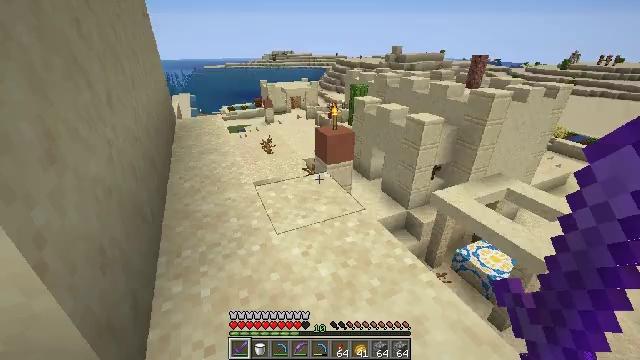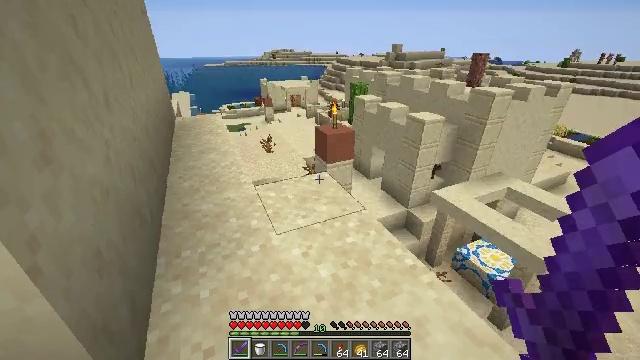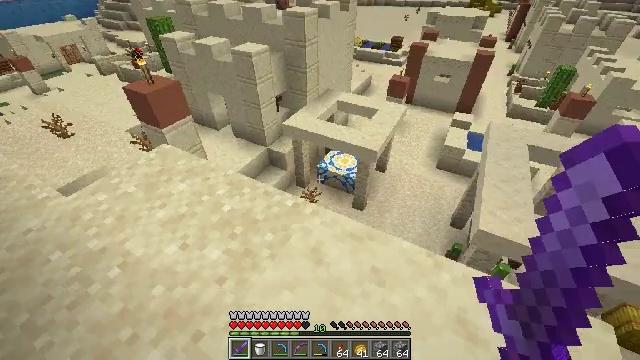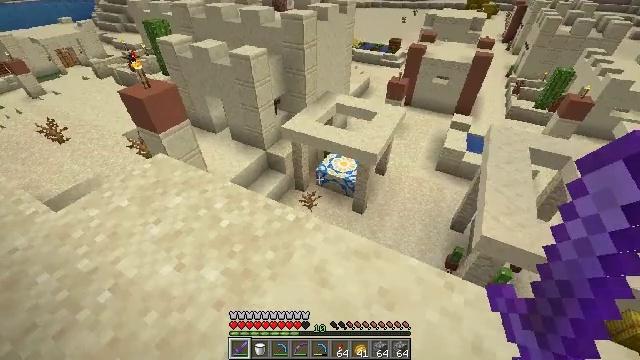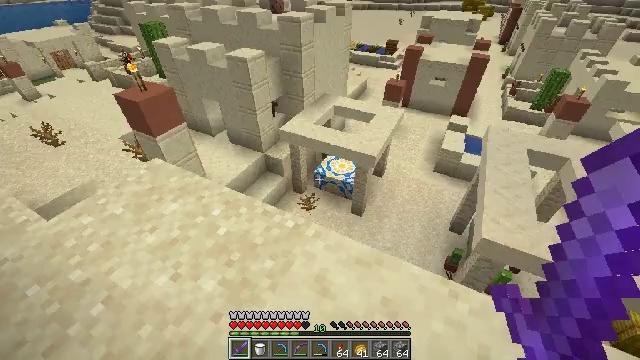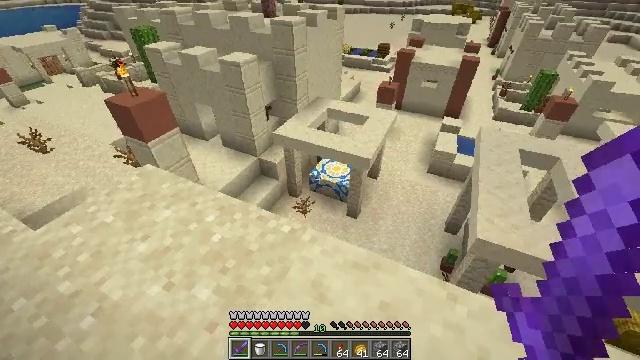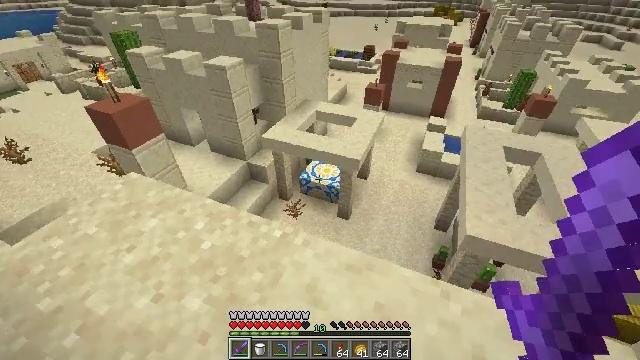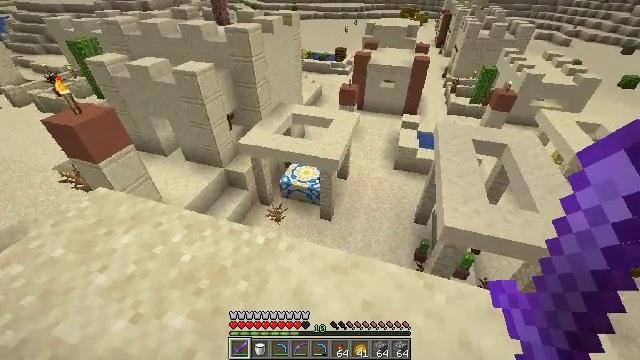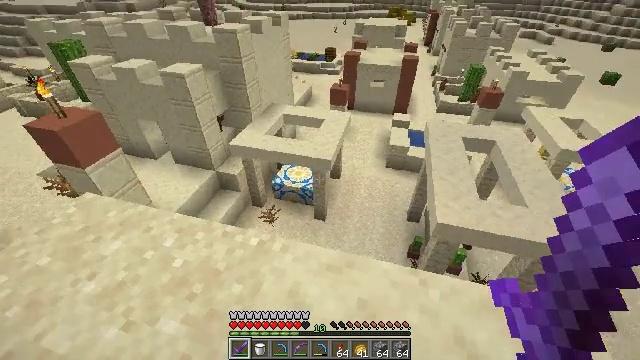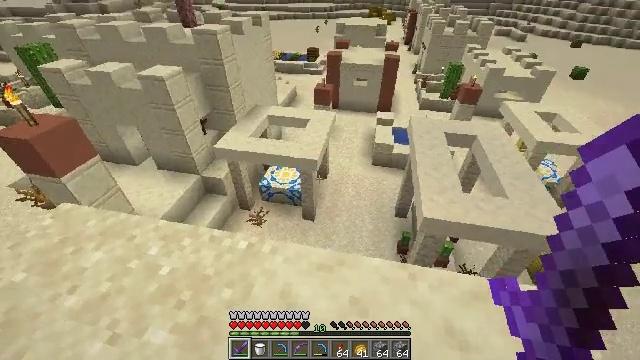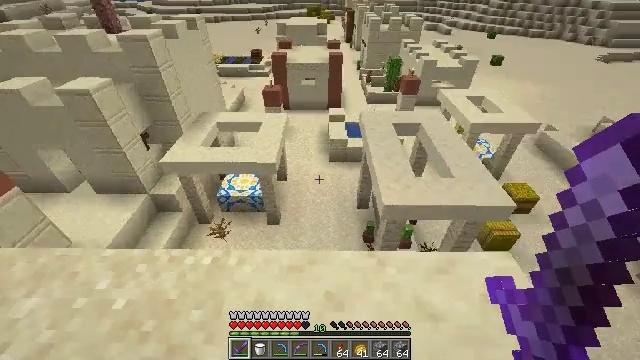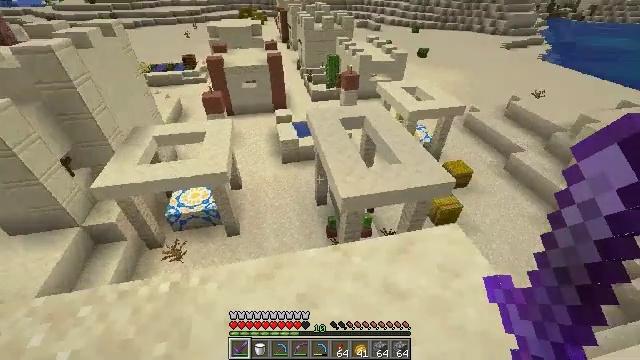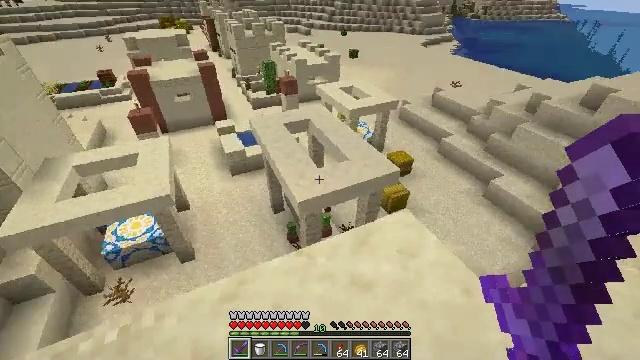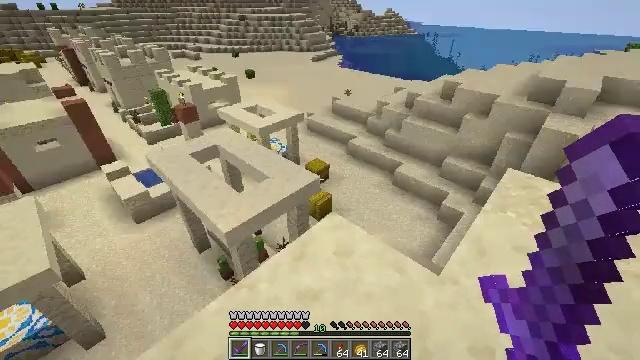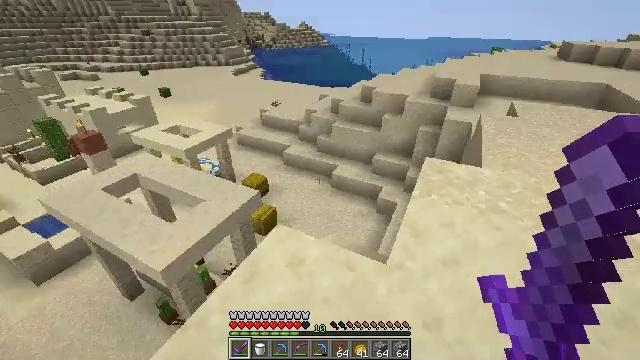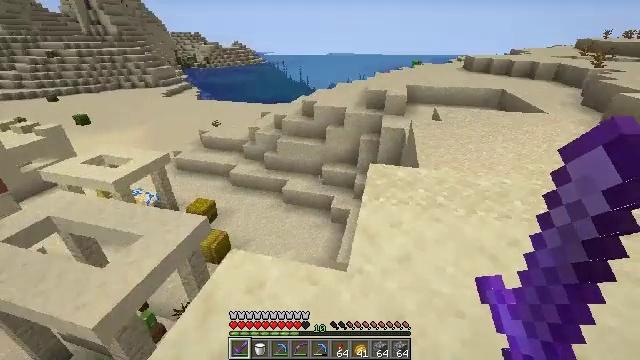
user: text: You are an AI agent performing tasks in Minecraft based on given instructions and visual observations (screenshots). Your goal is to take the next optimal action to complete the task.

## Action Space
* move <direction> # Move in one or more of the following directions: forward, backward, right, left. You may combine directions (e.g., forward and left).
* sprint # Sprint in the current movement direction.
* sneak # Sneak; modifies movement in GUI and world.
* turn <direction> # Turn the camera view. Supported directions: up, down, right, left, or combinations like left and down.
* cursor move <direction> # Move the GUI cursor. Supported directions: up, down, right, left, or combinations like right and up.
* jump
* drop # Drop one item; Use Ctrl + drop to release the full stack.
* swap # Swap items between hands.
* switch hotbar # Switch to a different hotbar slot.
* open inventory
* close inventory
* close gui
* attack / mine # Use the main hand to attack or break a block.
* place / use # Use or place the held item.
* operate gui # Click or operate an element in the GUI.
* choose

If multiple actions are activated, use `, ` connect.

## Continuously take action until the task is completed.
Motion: motion action
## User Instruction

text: Mine the bell from its post.
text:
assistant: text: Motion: move forward
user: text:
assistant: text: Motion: move forward, turn right and down
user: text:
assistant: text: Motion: no_op
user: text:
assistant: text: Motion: no_op
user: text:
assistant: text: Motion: turn right
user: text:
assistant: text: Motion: turn right
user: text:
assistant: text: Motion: turn right
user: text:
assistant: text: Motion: turn right
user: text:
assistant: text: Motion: turn right
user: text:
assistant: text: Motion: turn right
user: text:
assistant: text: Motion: turn right
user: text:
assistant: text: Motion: turn right
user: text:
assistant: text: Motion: turn right and up
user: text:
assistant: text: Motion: turn right and up
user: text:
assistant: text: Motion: turn right and up
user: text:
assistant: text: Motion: turn right and up
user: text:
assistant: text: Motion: turn right and up
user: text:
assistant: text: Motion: turn right and up
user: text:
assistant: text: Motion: turn right and up
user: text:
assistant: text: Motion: turn right and up
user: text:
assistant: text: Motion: turn right
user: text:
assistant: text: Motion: turn right
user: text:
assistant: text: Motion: turn right
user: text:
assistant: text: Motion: turn right
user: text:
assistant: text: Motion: no_op
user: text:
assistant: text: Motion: turn right
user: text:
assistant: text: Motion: no_op
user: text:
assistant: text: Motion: no_op
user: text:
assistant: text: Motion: turn left and down
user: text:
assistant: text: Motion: turn left and down